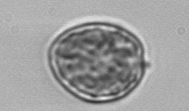
Label: Prorocentrum